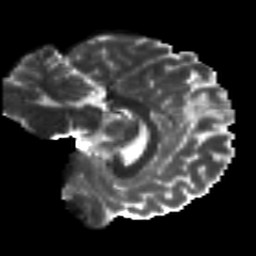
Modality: T2w
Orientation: sagittal
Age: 26
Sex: male
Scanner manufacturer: siemens
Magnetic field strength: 3 T
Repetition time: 8.8 s
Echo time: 0.085 s